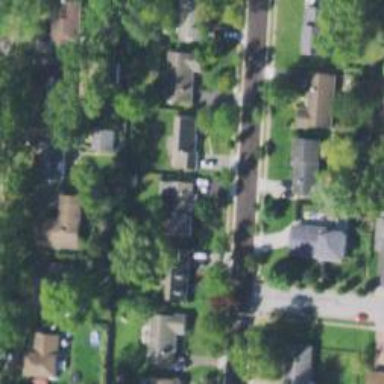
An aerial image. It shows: Residential driveway.